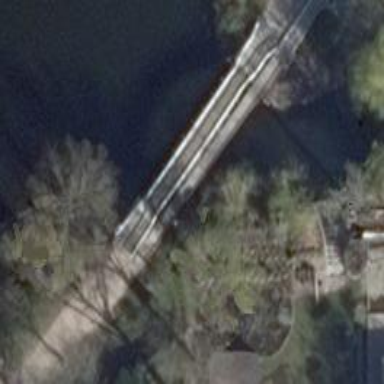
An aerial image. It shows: Footway bridge.